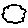
Label: cloud